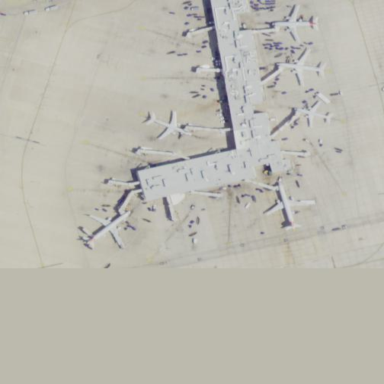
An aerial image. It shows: Apron at the airport.